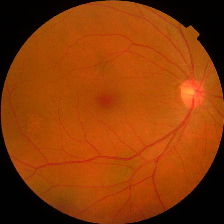
Diabetic retinopathy grade: No DR